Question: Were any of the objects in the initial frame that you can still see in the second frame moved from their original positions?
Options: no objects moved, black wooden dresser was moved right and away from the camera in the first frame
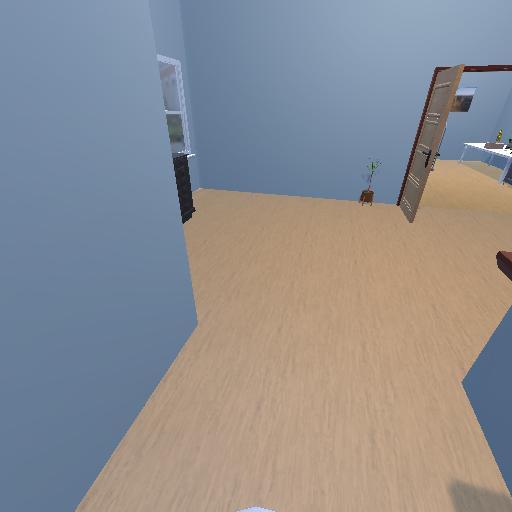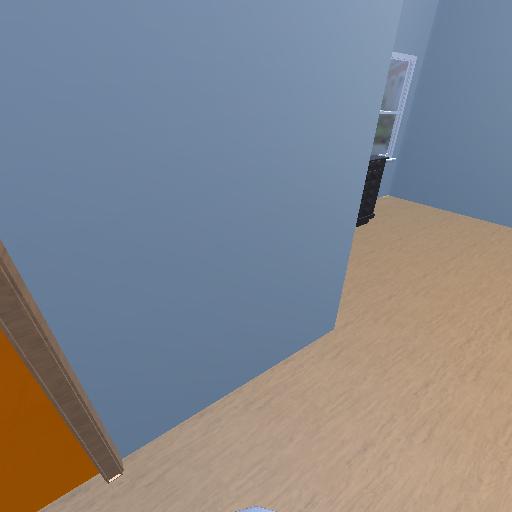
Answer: no objects moved